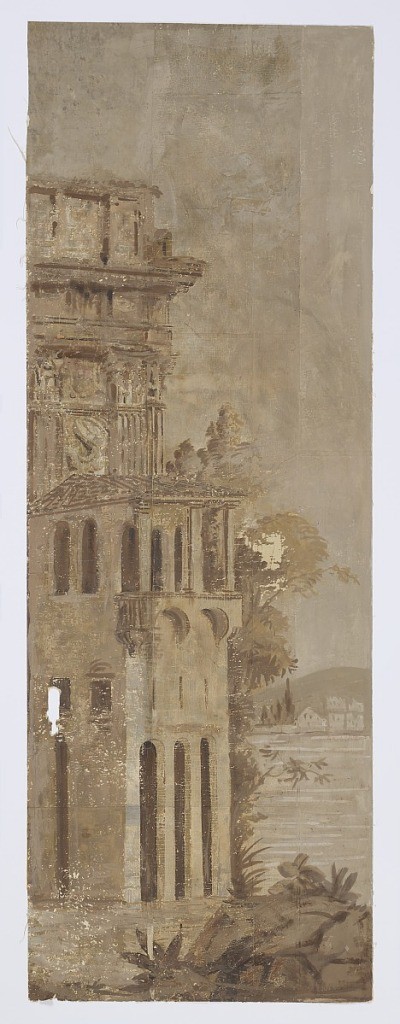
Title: "Vues d'Italie" [Bay of Naples]
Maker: Dufour et Leroy
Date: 1815–20
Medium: Block printed on handmade paper
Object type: Scenic
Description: In sepia tones. Large architectural structures next to pond or harbor. Houses seen on opposite side of lake. Trees around.